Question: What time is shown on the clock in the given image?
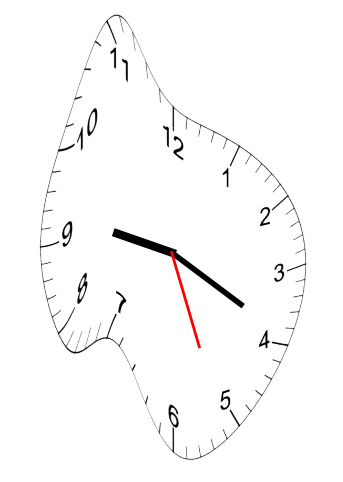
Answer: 09:19:26